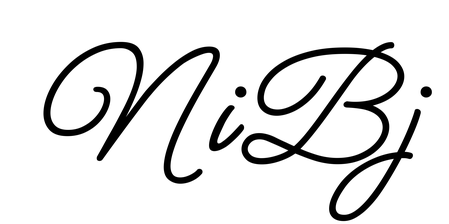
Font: MeowScript-Regular